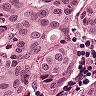
Metastatic tissue present: yes